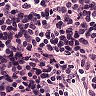
Metastatic tissue present: no